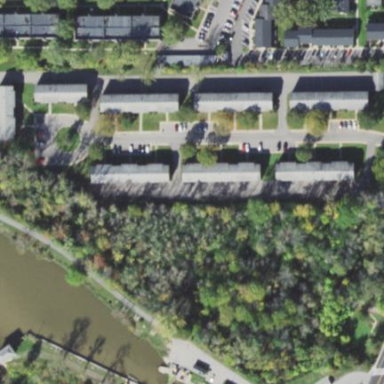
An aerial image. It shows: Residential area with apartments.